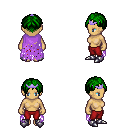
a pixel art fantasy rpg character, female body template, human, tanned skin, maroon tattered cape, red pants, green parted hairstyle, purple tiara, metal boots, four views (front, back, left, right), 2x2 character sprite sheet, small pixel art, hard edges, no anti-aliasing